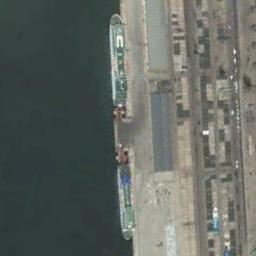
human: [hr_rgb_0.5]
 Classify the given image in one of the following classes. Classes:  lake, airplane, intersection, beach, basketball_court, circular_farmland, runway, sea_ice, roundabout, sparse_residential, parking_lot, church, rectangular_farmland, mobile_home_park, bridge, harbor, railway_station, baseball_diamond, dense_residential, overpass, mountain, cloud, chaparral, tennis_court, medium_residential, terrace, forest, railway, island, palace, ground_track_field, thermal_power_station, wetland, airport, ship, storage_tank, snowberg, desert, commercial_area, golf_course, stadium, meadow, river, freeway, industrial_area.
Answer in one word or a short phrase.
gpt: ship